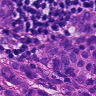
Metastatic tissue present: yes